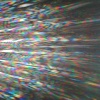
Label: sunburn